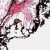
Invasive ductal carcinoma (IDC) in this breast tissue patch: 0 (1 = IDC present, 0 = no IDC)